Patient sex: M
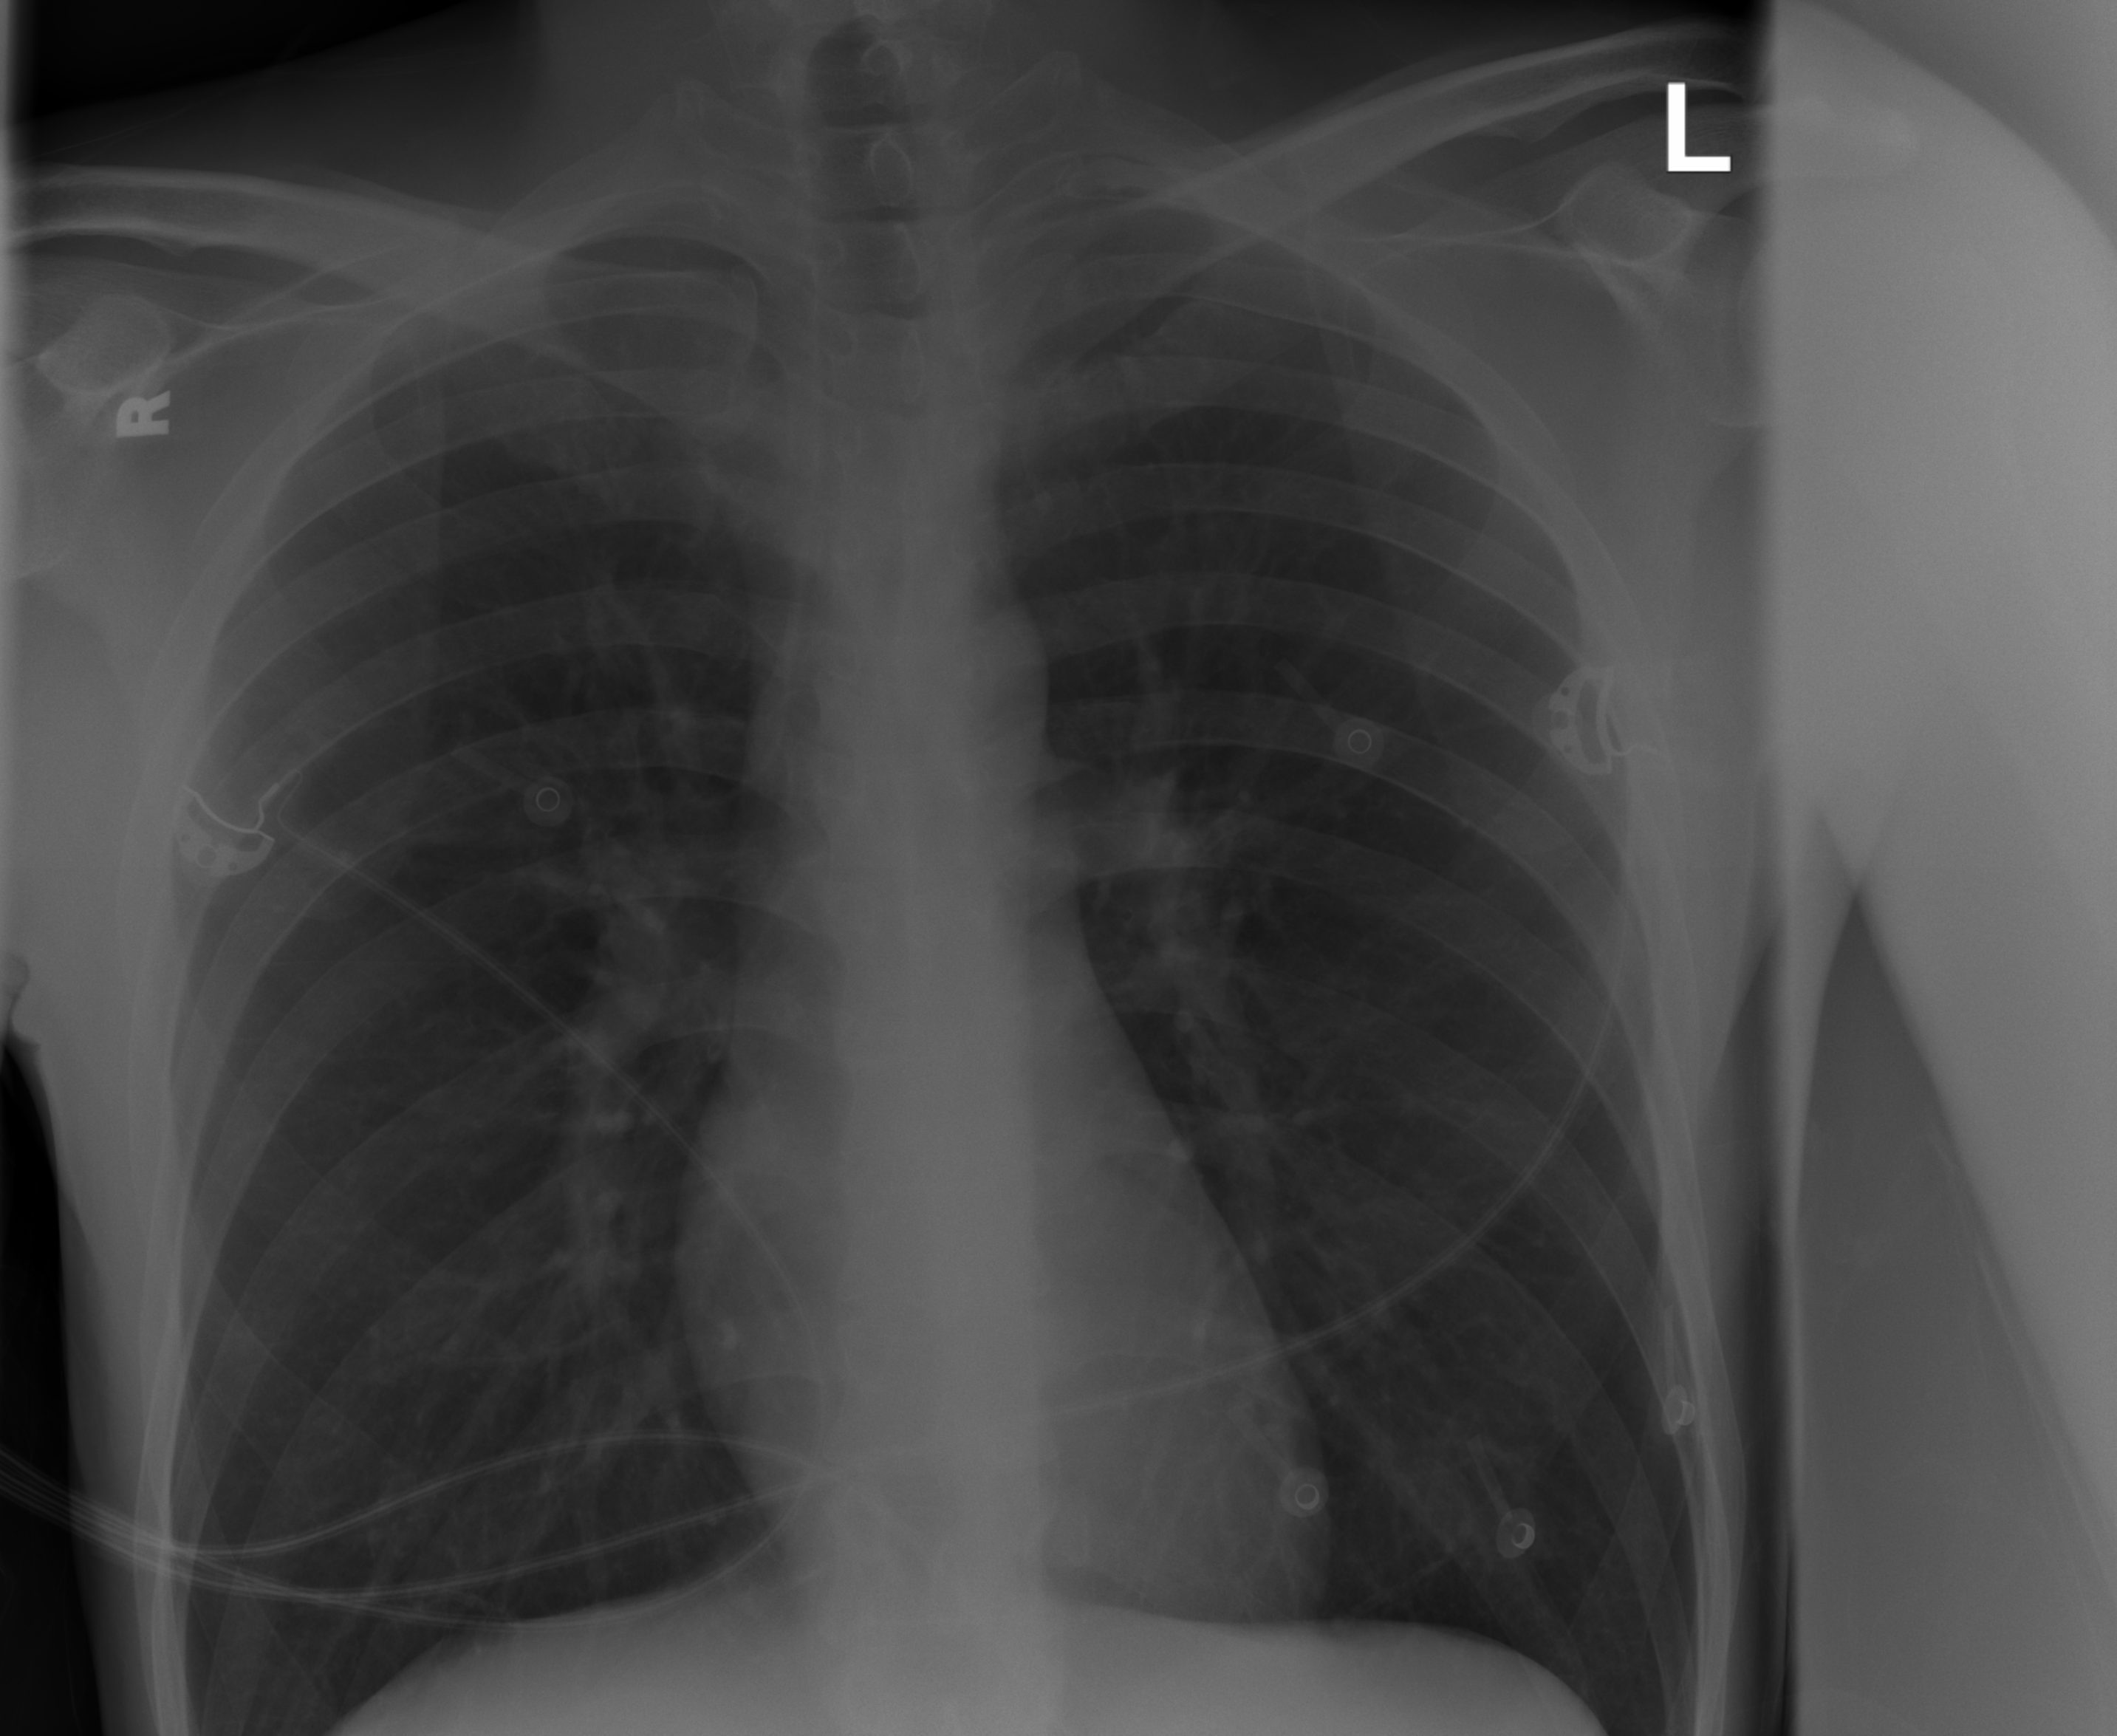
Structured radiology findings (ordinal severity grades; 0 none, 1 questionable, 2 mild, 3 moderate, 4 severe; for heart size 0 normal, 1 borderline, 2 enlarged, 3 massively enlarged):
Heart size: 0
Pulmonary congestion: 0
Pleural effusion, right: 0
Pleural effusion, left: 0
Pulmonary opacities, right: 0
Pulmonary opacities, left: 0
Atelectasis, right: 1
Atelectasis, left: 1